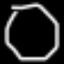
Label: octagon